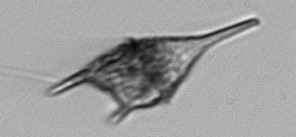
Label: Tripos_lineatus